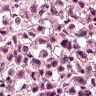
Metastatic tissue present: yes